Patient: sex M, age 65
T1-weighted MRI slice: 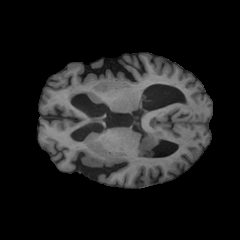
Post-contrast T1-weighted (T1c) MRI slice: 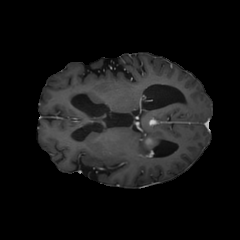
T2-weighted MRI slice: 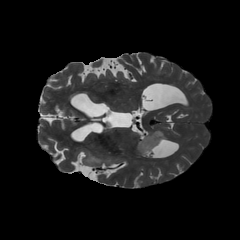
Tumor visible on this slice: yes
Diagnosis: Glioblastoma, IDH-wildtype
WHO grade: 4